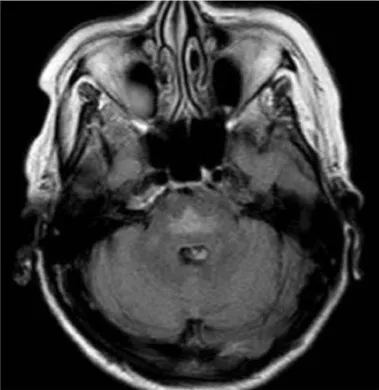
Axial FLAIR MR.
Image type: radiology (mri)